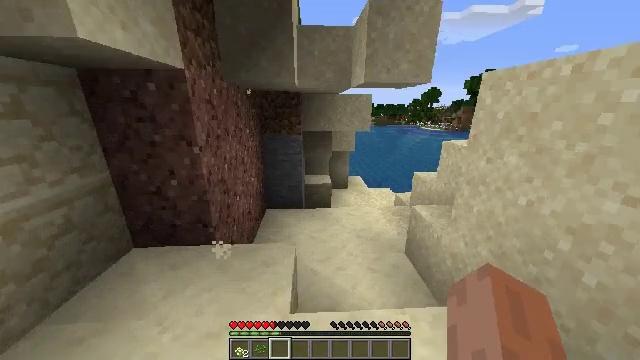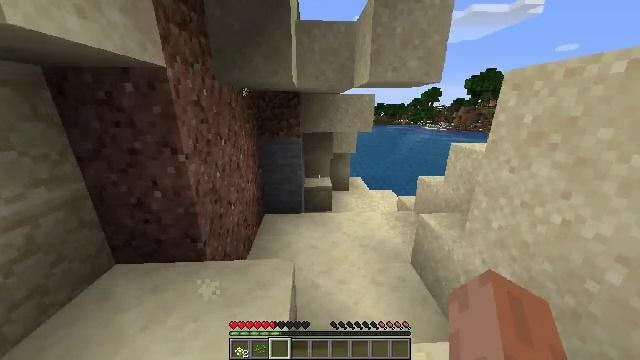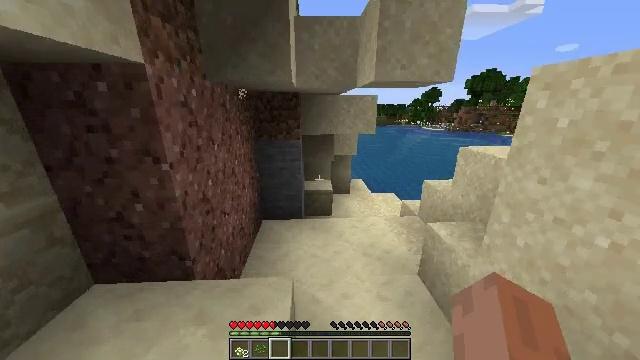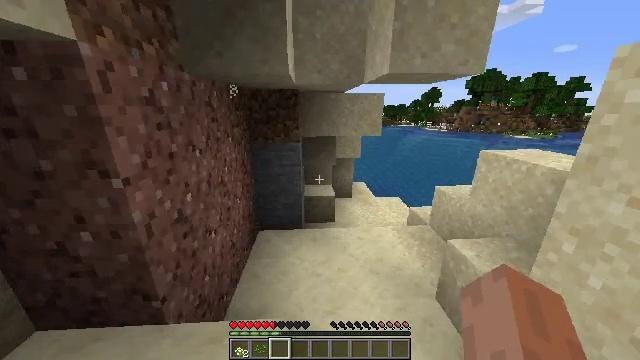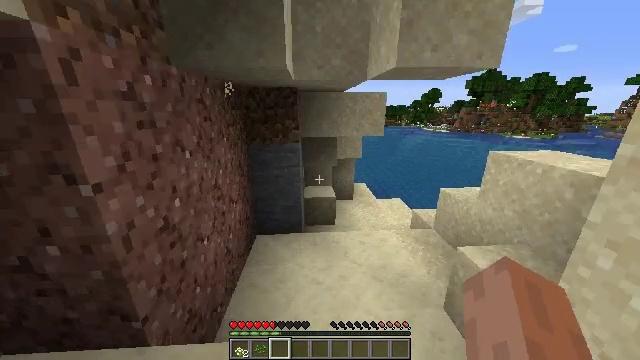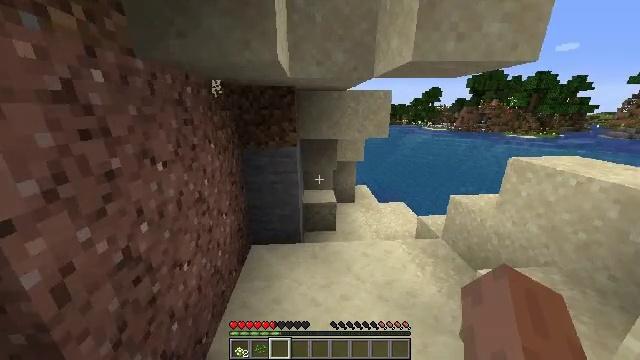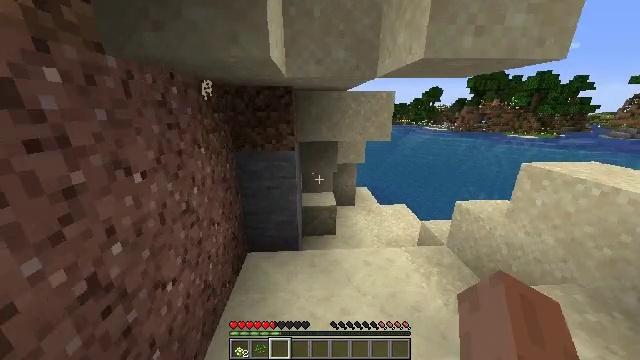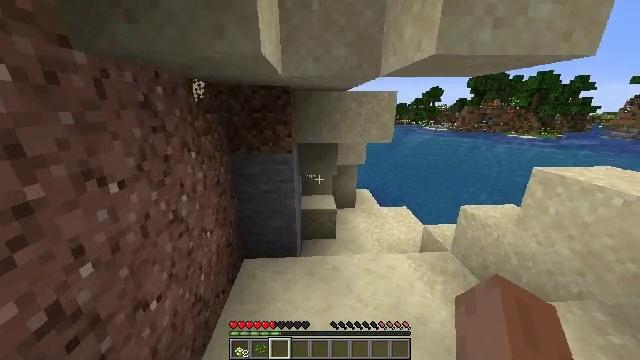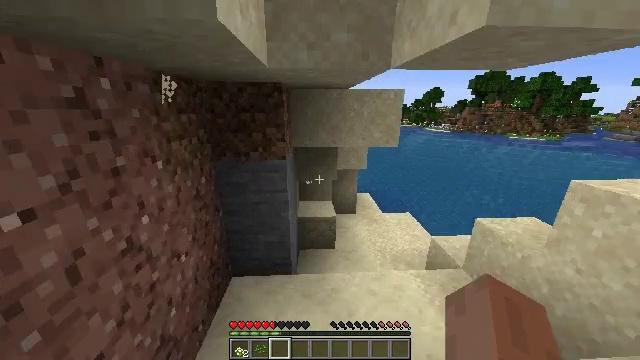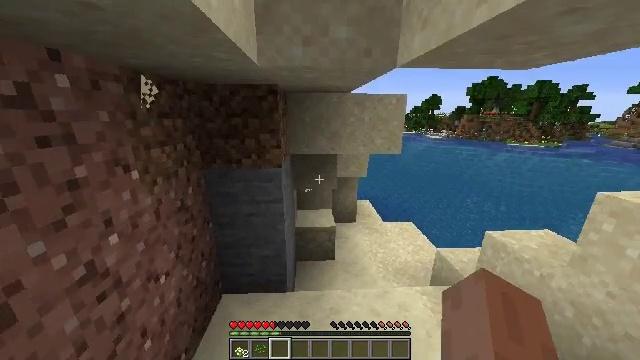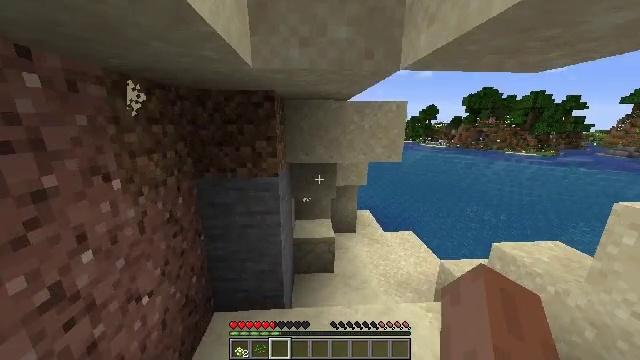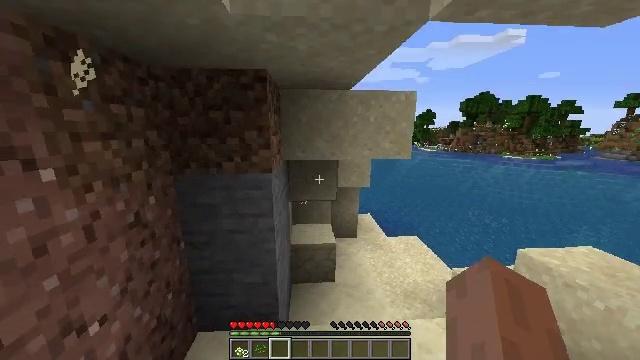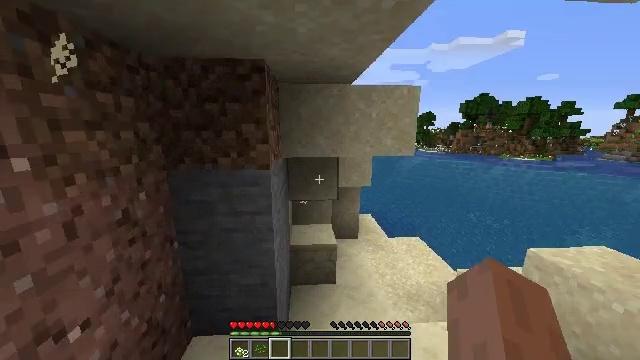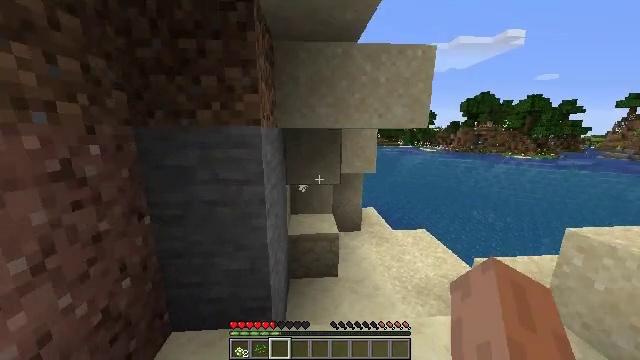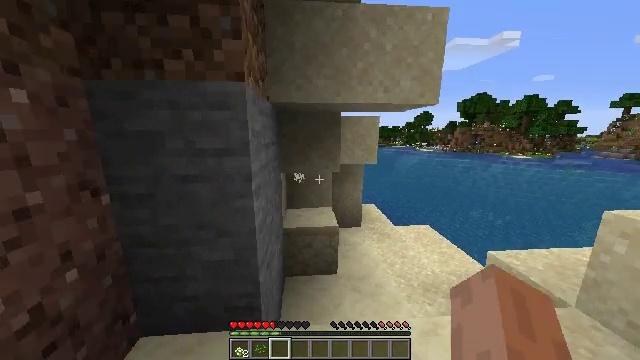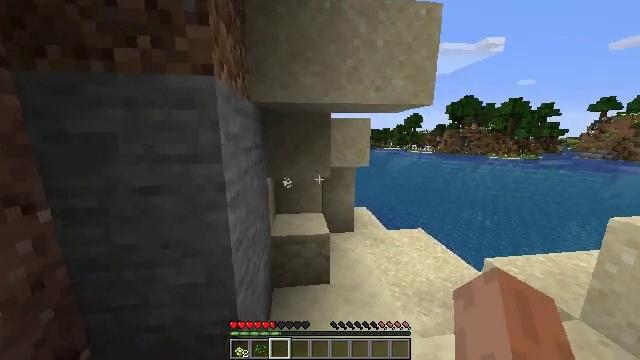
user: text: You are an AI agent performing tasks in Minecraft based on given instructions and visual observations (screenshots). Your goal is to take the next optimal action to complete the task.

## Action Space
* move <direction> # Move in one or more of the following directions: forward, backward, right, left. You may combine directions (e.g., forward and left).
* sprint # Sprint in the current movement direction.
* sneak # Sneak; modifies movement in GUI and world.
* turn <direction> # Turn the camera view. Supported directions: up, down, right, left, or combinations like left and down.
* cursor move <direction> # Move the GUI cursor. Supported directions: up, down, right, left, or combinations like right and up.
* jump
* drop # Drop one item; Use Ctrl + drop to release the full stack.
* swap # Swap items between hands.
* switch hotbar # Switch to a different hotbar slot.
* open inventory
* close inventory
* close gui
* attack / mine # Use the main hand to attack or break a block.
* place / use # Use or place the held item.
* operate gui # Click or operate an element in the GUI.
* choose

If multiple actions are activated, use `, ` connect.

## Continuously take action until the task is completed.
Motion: motion action
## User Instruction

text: Mine seagrass underwater.
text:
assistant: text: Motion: move forward, sprint
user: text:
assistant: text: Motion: move forward, sprint
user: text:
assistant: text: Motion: move forward, sprint
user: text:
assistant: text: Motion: move forward, sprint
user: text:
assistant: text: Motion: move forward, sprint
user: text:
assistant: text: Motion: move forward, sprint
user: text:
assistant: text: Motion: move forward, sprint
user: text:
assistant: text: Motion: move forward, sprint
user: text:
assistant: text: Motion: move forward, sprint, turn up
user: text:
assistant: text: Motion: move forward, sprint, turn up
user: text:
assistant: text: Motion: move forward, sprint, turn up
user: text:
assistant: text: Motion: move forward, sprint
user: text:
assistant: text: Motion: move forward, sprint
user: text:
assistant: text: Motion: move forward, sprint
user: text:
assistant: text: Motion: move forward and move right, sprint, turn right
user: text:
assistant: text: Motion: move forward and move right, sprint, turn right
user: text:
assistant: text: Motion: move forward and move right, sprint, turn right and down
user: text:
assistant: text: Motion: move forward and move right, sprint, turn right and down
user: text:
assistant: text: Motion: move forward, sprint, turn right and down
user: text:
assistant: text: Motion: move forward, sprint, turn right and down
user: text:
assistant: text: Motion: move forward, sprint
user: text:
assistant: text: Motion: move forward, sprint
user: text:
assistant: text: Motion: move forward, sprint
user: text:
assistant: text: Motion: move forward, sprint
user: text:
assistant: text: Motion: move forward, sprint
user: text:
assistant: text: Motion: move forward, sprint
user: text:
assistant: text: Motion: move forward, sprint
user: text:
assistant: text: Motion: move forward, sprint
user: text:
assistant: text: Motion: move forward, sprint
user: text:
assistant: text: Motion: move forward, sprint